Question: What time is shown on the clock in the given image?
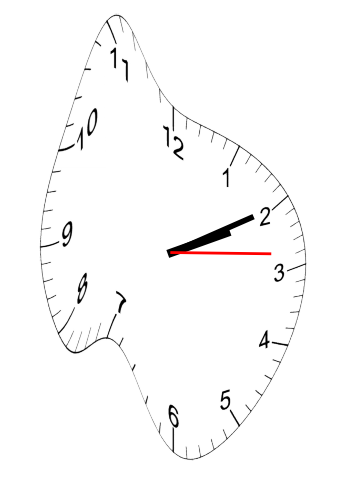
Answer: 02:10:14